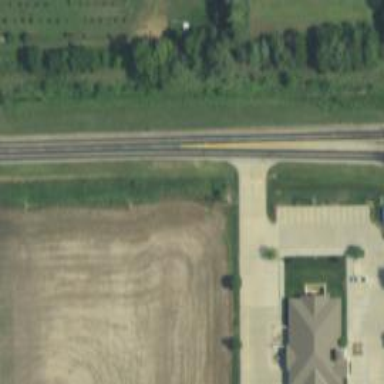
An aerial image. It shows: Secondary road with asphalt surface.